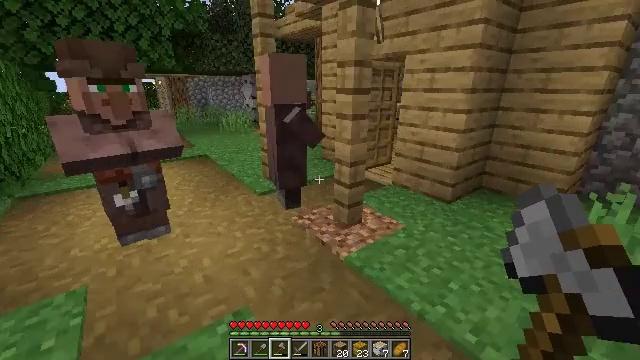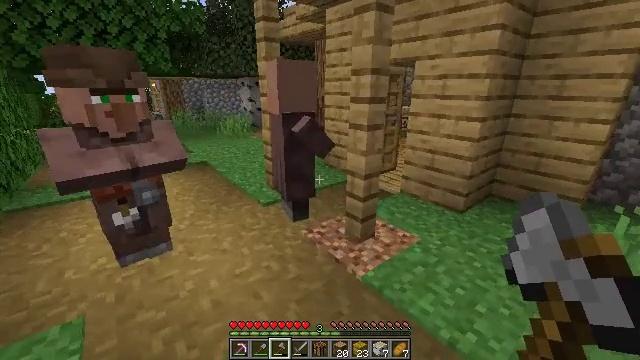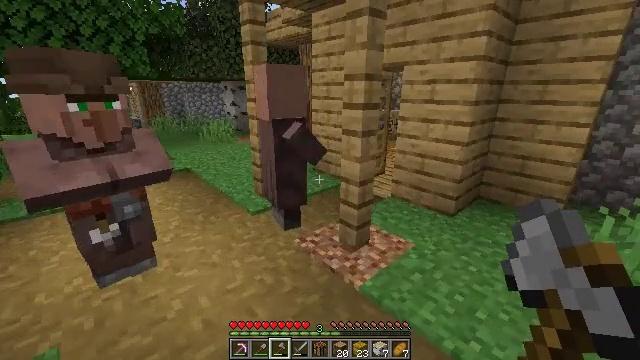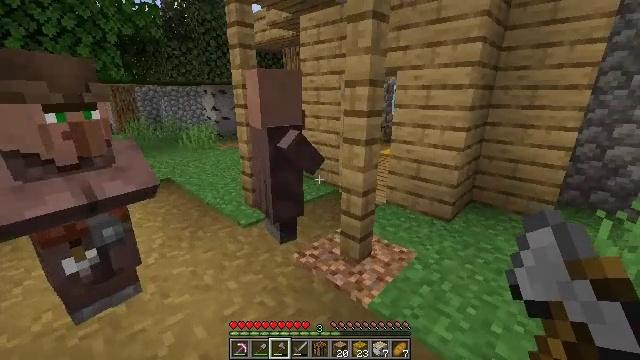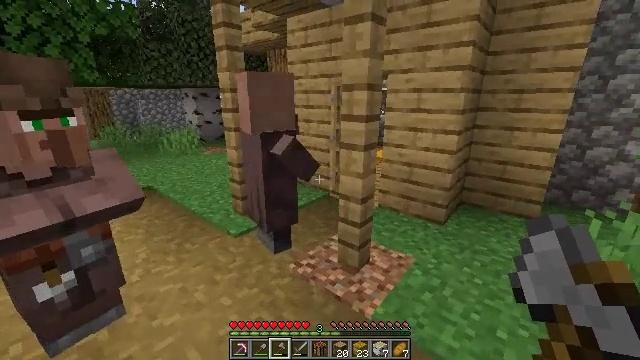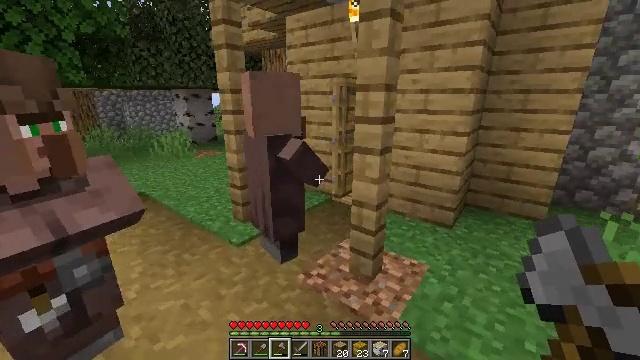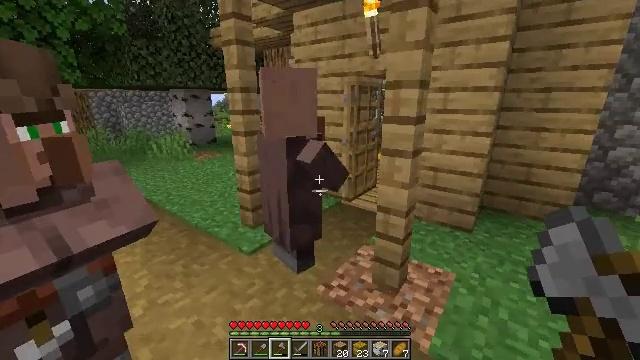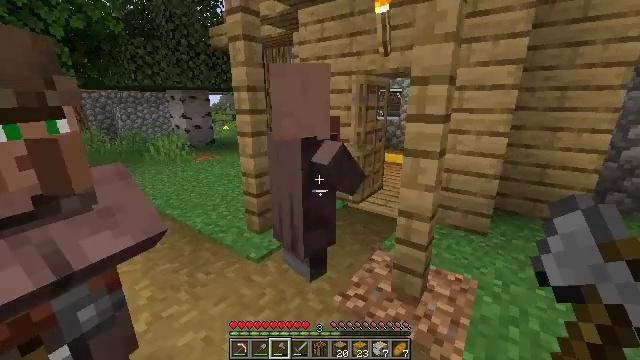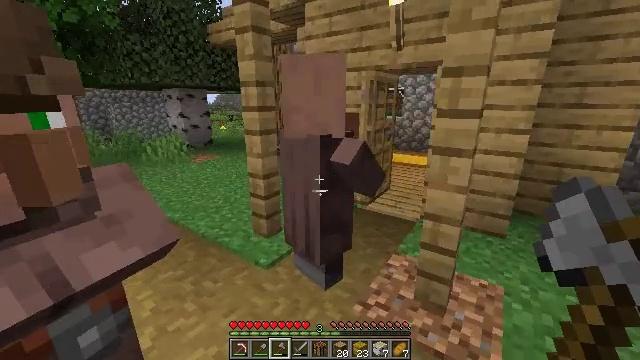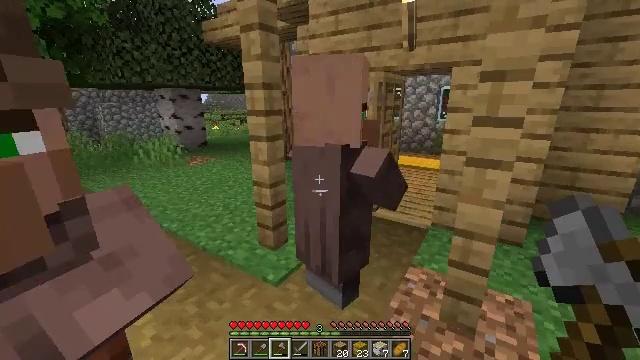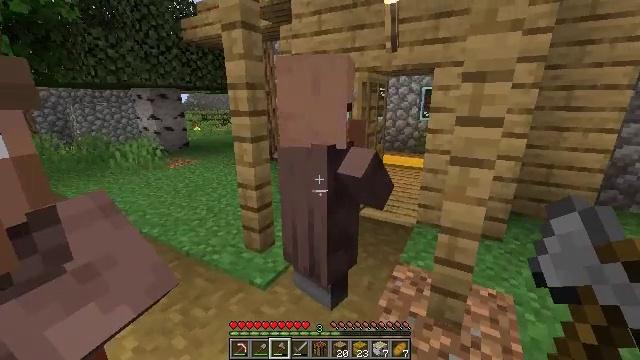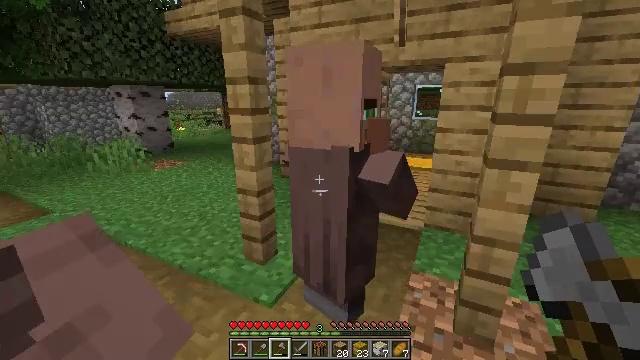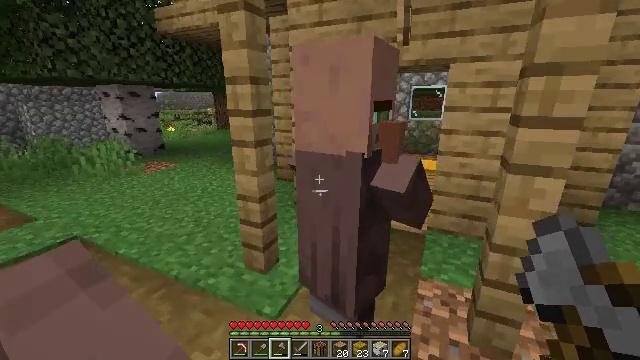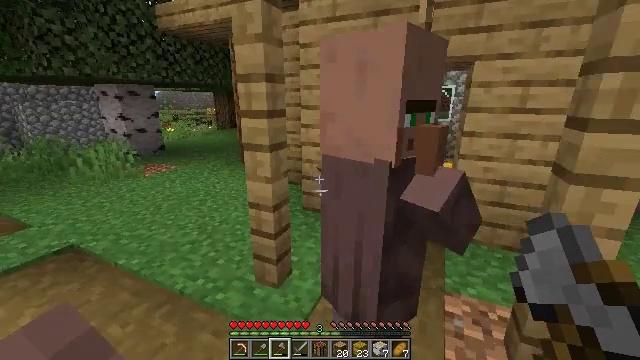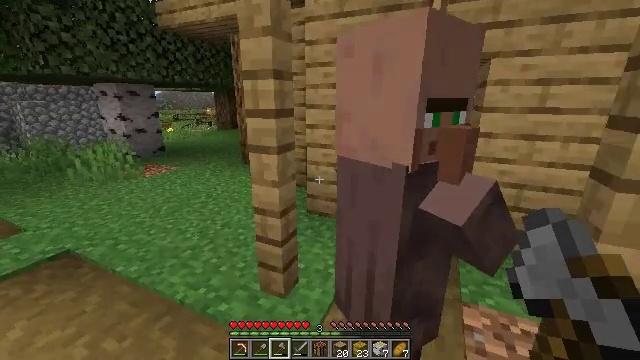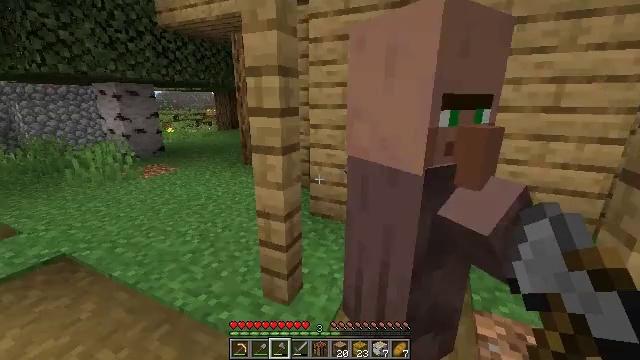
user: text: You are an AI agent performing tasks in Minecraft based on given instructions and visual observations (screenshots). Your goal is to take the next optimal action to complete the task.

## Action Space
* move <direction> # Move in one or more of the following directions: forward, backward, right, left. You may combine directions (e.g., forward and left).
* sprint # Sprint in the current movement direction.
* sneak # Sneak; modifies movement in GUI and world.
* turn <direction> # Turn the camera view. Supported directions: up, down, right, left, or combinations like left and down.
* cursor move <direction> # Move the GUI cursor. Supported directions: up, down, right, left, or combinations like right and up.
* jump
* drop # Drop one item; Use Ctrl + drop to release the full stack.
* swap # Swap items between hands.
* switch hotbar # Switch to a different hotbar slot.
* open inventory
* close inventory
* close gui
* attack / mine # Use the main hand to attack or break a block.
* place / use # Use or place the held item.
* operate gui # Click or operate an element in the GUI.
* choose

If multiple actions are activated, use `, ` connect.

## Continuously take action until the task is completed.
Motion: motion action
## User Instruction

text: Break the smooth stone to collect it.
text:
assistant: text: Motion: move forward and move left, turn right
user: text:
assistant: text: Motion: move forward and move left, turn right
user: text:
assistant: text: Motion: move forward and move left, turn right
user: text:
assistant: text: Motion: move forward and move left, turn right
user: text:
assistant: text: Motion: move forward and move left, turn right
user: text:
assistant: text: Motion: move forward and move left
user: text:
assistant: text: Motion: move forward and move left
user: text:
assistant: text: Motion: move forward and move left
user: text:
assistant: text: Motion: move forward and move left, turn right
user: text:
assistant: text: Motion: move forward and move left, turn right
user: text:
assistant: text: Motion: move forward and move left, turn right
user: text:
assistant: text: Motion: move forward and move left, turn right
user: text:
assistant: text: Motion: move forward and move left
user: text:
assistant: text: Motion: move forward and move left
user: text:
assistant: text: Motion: move forward and move left
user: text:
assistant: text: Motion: move forward and move left
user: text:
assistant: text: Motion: move forward and move left
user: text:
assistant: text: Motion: move forward and move left
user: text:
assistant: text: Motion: move forward and move left
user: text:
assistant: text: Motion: move forward and move left
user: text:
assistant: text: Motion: move forward and move left
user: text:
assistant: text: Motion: move forward and move left, turn left
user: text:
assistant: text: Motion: move forward and move left, turn left
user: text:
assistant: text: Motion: move forward and move left, turn left
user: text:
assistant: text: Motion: move forward and move left, turn left
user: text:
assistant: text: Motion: move forward and move left, turn left and up
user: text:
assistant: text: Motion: move forward and move left, turn left
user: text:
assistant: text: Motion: move forward and move left, turn left
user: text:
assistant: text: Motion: move forward
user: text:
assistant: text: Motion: move forward